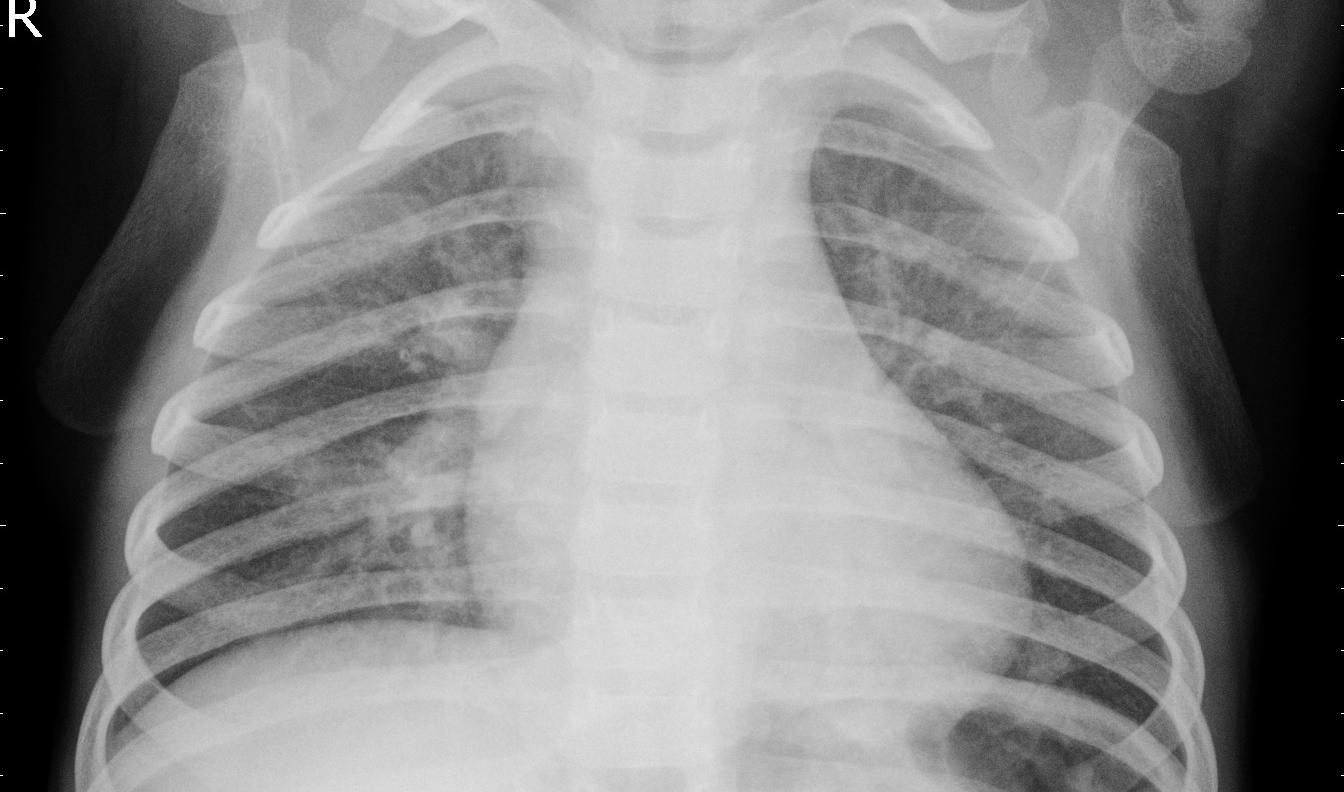
Diagnosis: PNEUMONIA